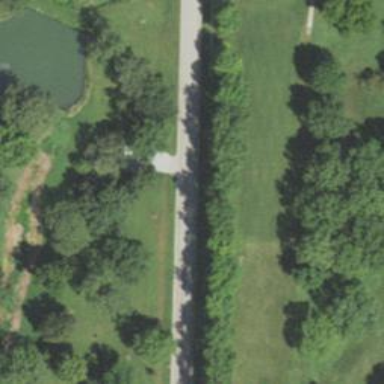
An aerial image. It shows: Secondary road.